Question: I have a django form displayed like this in a template:
'''
<div>
<form method="post">{% csrf_token %}
{{ form.as_p }}
<input type="submit" value="Submit">
</form>
</div>
'''
Which contains a field like this:
'''
class CreateArticle(forms.Form):
organization = forms.ModelChoiceField(queryset=models.Organization.objects.all())
introduction_text = forms.CharField(widget=forms.Textarea)
'''
As you can see in the screenshot below the field description (Introduction text) ends up to the left of the textfield, I would like it to be placed above.

Is there a way to do this in the field definition in the form, without changing the projects css files and/or making the template file more complicated?
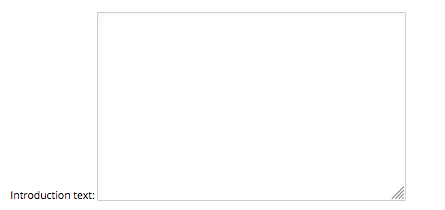
Answer: Actually, I have found an easy way to do this without touching the css files (which I shouldn't do in this particular project). Just add a 100% width attribute to the text field and it will fill up whatever / or whatever it is part of which will automatically place the text on top of the text field.
'''
introduction_text = forms.CharField(widget=forms.Textarea(attrs={'style': "width:100%;"}))
'''